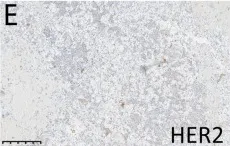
Immunohistochemical staining of panel for ccRCC and panel for lobular breast carcinoma. Representative lobular breast carcinoma markers: ER, HER2, and . . Cadherin. Bar = 400 mum.
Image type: pathology (immunostaining)